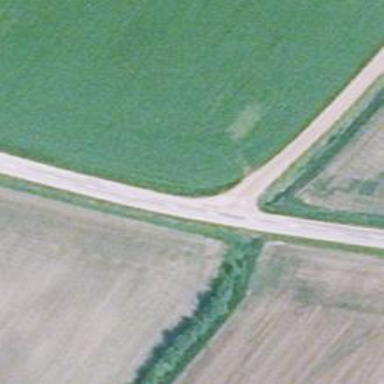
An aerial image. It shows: Road with "give way" sign.